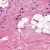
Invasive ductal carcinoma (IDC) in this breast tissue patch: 0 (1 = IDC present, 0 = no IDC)